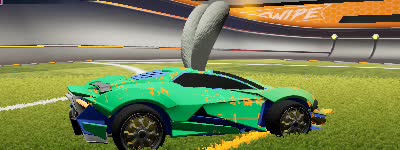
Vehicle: werewolf